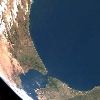
Label: water